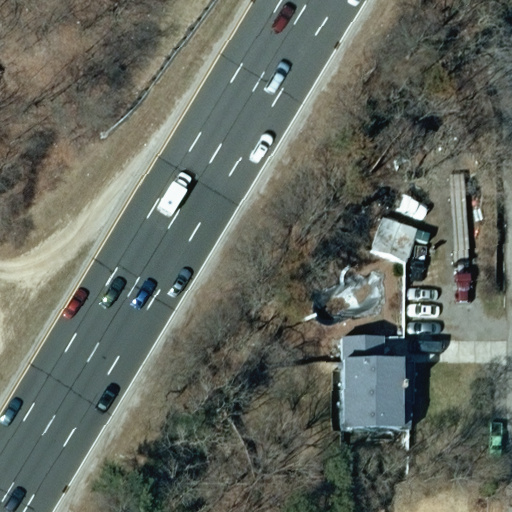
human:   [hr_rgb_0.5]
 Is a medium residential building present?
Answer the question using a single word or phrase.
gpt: yes

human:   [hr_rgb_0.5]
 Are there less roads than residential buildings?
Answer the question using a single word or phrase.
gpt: no

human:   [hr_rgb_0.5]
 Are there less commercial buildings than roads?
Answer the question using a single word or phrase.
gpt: yes

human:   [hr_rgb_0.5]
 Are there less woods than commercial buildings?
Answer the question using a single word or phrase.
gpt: no

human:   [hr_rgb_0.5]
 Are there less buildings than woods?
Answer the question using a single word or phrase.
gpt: no

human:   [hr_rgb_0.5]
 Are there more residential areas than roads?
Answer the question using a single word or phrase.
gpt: no

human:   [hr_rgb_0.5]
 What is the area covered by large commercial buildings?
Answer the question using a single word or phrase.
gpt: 0m2

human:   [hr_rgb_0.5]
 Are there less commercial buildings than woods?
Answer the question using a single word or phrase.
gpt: yes

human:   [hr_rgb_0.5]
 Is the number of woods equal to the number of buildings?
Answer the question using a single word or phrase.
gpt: no

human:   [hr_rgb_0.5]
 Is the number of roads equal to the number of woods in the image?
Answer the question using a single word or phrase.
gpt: no

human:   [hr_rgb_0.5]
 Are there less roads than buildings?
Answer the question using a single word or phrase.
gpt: no

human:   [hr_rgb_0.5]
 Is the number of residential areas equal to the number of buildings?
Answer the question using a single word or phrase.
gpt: no

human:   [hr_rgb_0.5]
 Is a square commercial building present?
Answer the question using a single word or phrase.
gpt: no

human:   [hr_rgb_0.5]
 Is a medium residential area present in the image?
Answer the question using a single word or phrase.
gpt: no

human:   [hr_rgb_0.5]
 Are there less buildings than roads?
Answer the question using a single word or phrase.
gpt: yes

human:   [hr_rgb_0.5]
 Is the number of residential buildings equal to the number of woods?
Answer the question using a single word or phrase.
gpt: yes

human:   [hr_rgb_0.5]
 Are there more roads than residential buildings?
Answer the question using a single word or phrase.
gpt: yes

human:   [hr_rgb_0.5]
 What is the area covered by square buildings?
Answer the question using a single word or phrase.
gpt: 0m2

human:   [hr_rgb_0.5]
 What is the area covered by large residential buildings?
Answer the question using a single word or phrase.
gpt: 0m2

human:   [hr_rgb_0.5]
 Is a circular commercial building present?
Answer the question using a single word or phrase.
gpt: no

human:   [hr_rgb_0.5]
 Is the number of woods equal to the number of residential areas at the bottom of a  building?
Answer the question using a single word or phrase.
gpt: no

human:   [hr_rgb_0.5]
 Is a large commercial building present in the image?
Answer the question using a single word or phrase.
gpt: no

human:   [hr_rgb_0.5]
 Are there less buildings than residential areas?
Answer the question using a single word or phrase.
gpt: no

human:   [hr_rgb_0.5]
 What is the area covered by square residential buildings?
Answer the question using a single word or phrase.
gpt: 0m2

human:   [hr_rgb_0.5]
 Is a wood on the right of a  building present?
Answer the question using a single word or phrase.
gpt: yes

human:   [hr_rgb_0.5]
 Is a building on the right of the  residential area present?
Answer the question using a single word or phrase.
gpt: no

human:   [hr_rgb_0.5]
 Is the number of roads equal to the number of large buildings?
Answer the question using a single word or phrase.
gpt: no

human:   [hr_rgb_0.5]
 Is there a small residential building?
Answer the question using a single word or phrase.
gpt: no

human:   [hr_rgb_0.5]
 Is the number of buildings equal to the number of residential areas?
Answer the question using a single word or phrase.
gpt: no

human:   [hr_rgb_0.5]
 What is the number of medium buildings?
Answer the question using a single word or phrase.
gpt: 1

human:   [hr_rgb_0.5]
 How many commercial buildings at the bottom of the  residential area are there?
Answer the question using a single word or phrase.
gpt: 0

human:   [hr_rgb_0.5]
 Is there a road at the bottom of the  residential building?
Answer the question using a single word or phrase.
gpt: no

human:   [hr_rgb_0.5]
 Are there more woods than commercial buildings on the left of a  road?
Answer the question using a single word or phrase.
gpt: yes

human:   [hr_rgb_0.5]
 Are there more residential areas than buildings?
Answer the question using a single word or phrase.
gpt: no

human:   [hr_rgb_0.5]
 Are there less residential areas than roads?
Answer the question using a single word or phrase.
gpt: yes

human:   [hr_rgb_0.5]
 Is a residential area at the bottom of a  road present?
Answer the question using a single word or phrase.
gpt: no

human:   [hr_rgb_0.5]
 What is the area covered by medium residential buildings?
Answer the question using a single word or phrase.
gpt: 268m2